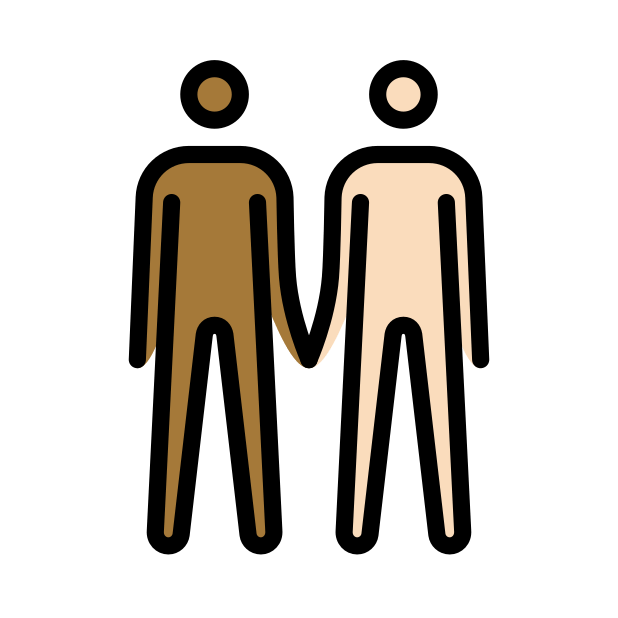
men holding hands: medium-dark skin tone, light skin tone